Aerial crown-view tile of a tropical tree (Barro Colorado Island, Panama), acquired 20250124:
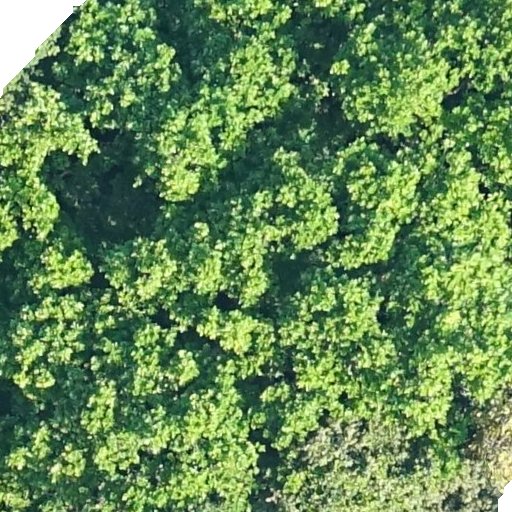
Species: Anacardium excelsum
GBIF accepted scientific name: Anacardium excelsum
Crown area: 642.421 m²